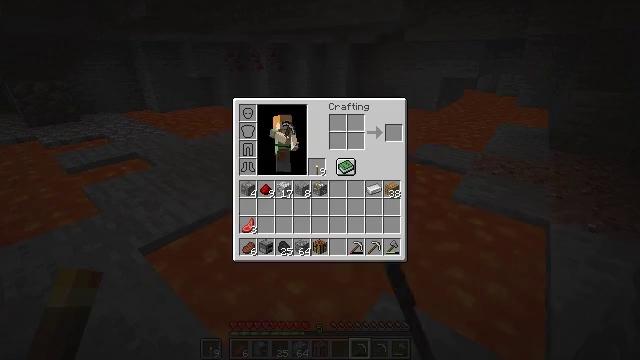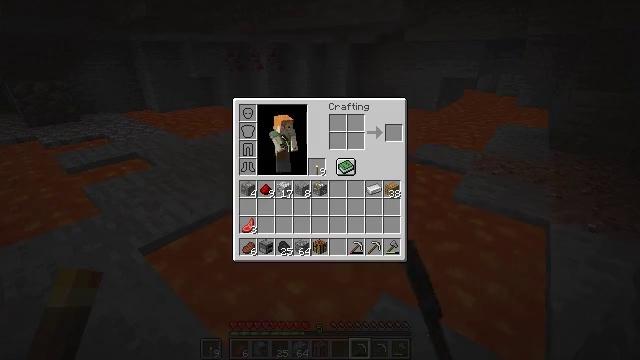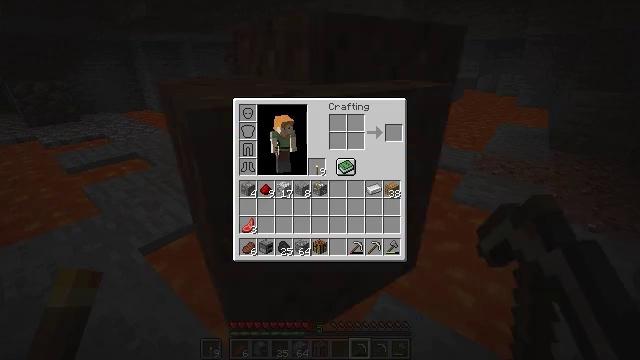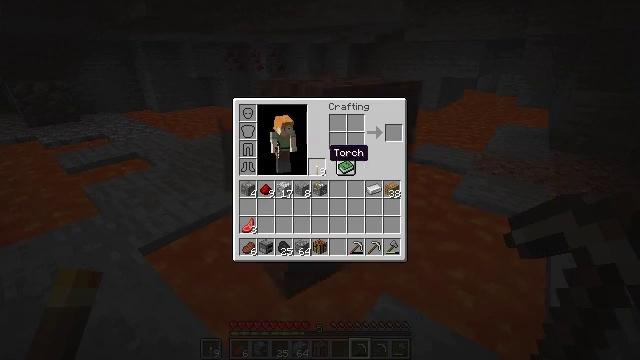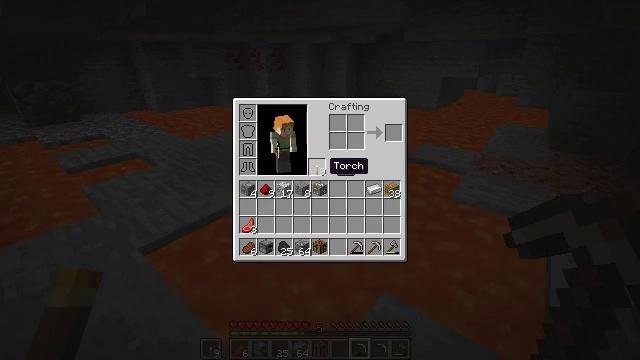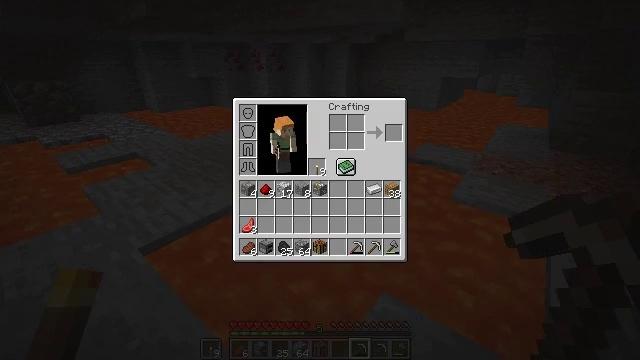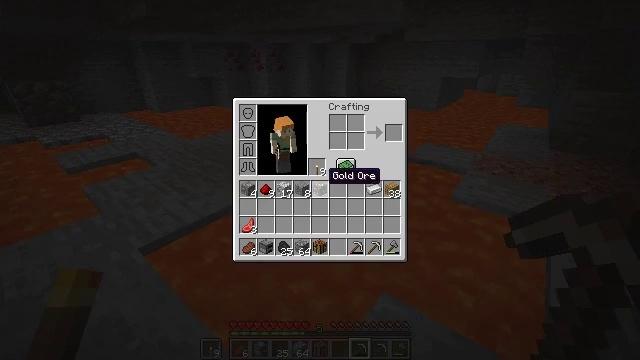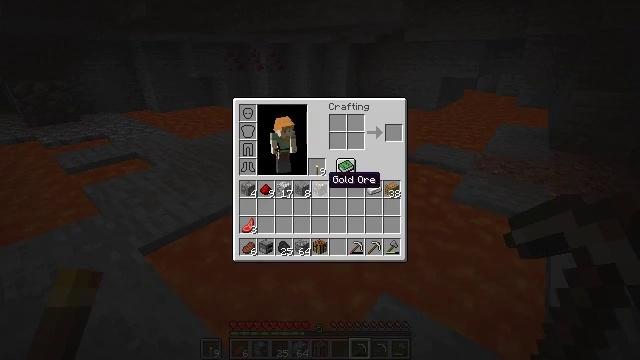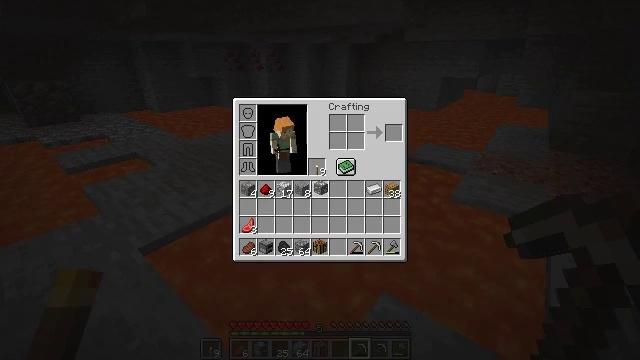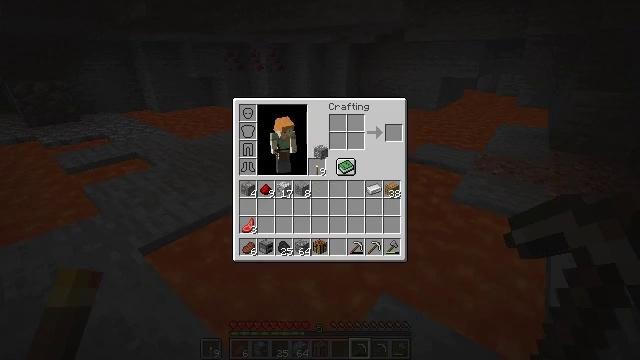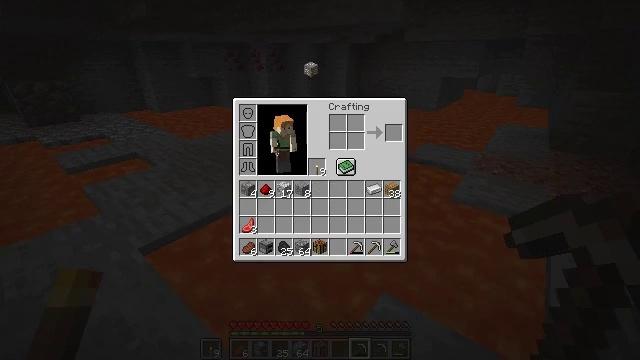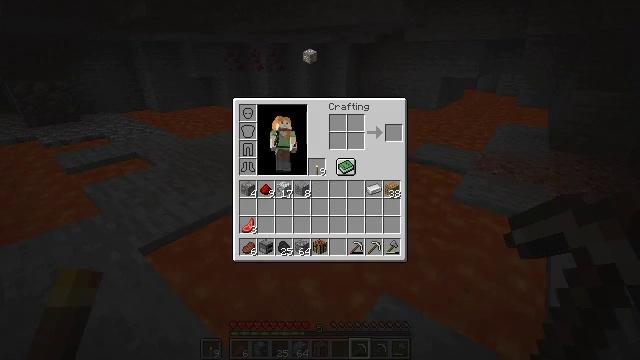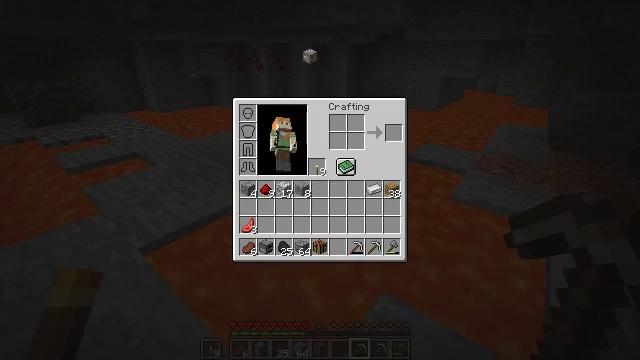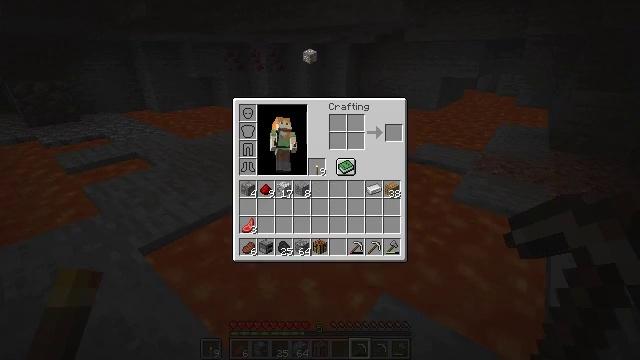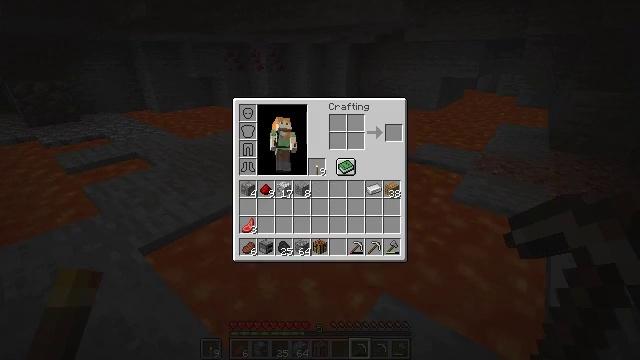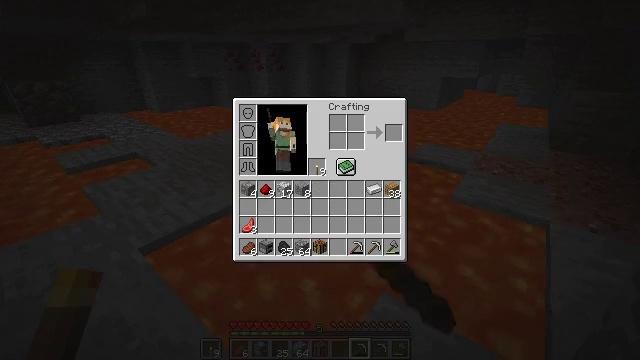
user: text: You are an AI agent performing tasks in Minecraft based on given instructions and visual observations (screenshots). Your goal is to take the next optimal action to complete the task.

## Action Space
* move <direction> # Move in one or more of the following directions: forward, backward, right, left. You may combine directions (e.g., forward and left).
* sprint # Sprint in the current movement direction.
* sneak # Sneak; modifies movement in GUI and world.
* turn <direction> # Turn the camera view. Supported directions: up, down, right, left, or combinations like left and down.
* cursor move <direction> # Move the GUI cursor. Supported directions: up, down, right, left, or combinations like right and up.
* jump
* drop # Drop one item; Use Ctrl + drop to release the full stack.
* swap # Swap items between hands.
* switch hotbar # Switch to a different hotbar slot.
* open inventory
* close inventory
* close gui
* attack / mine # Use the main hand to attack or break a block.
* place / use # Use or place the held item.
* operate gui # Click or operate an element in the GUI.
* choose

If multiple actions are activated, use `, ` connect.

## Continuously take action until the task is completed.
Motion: motion action
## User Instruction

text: Remove a gold ore from the inventory.
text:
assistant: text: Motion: cursor move down, open gui
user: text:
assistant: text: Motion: no_op
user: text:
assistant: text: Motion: no_op
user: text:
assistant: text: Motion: cursor move down
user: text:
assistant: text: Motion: no_op
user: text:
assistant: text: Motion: no_op
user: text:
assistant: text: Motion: no_op
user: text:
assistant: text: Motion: operate gui
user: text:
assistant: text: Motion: cursor move up, operate gui
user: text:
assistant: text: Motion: cursor move left and up
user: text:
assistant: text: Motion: cursor move up, operate gui
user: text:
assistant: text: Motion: operate gui
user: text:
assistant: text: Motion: operate gui
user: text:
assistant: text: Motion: no_op
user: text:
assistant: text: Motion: cursor move down
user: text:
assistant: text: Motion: cursor move down
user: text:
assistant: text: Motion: cursor move down
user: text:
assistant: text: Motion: cursor move down
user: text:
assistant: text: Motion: no_op